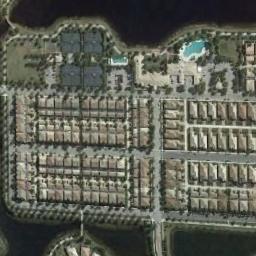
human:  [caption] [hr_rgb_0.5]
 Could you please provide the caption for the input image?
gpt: A dense residential area with a pool and lots of houses arranged neatly is surrounded by the forest .

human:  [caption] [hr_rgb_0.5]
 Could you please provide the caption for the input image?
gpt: There are many roads and neatly arranged houses and trees and large lawns in densely populated areas .

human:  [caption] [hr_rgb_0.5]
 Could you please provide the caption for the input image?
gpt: The dense residential is on the grass next to the water .

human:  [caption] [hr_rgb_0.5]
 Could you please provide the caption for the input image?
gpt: The houses are all rectangular .

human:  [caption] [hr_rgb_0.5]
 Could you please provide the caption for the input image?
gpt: There are brown buildings arranged neatly near the lakes on dense residential area .